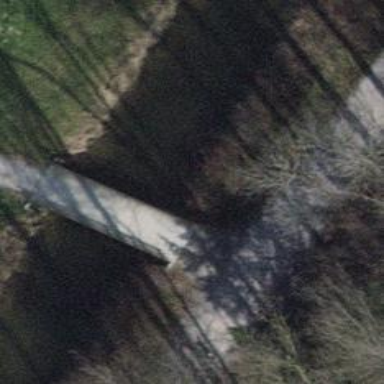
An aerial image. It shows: Footway bridge.